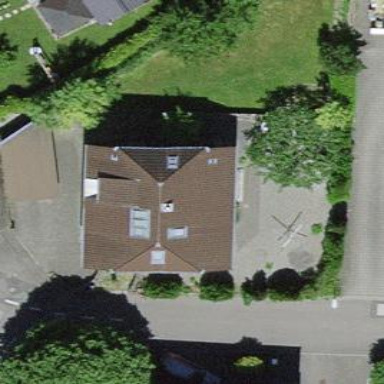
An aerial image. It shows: Residential building.